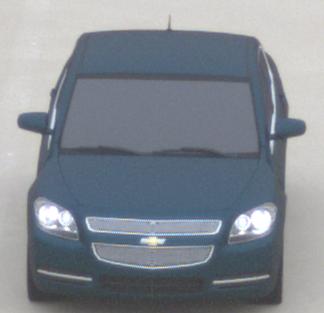
Make: Chevrolet
Model: Malibu 2.4
Detailed model: Malibu
Model produced from: 2012/07
Model produced until: 2014/08
Doors: 4
Color: blue
Road condition: dry road
Daytime: morning or afternoon
Contrast: low contrast